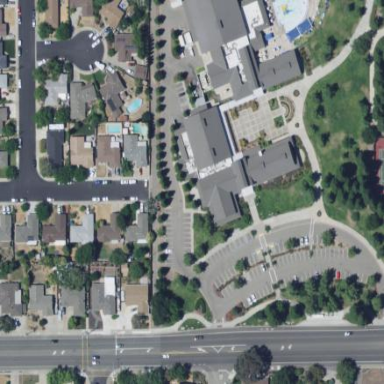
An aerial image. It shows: Community center building.